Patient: sex M, age 80
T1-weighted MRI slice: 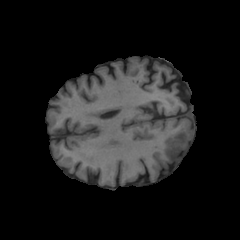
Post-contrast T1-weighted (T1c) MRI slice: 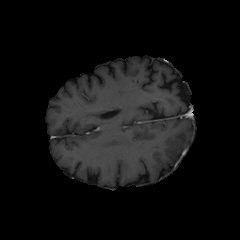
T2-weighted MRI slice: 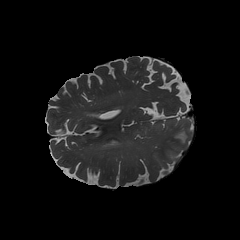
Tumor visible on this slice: yes
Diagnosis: Glioblastoma, IDH-wildtype
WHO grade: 4